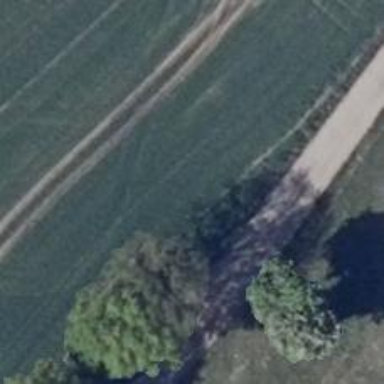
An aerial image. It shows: Sandy track road with grade3 tracktype.